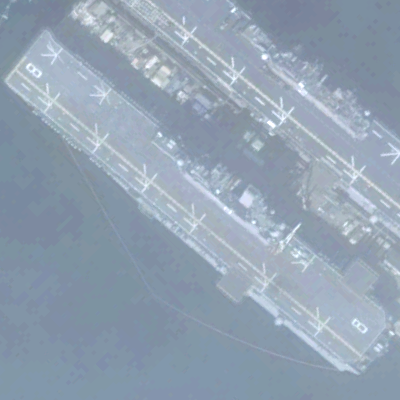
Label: assault